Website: slack
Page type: payment
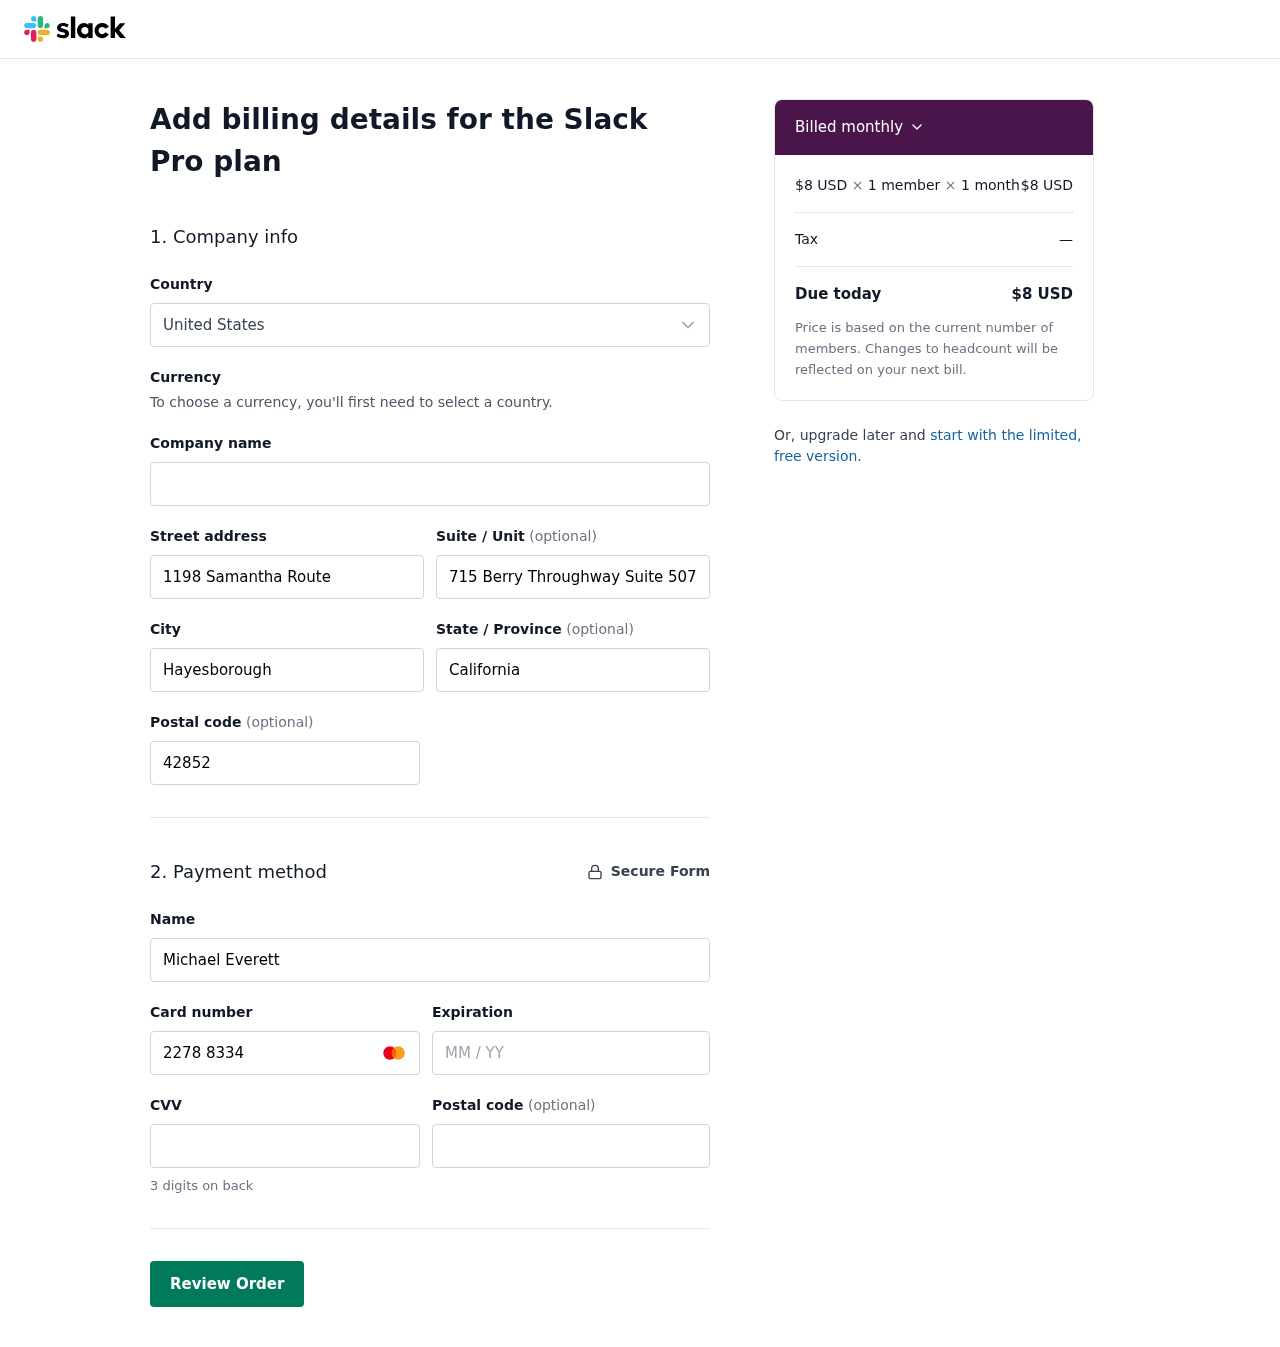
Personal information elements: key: PII_COUNTRY
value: United States
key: PII_STREET
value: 1198 Samantha Route
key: PII_STREET2
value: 715 Berry Throughway Suite 507
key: PII_CITY
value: Hayesborough
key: PII_STATE
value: California
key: PII_POSTCODE
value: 42852
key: PII_FULLNAME
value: Michael Everett
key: PII_CARD_NUMBER
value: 2278 8334 1160 3488
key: PII_CARD_EXPIRY
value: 10/28
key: PII_CARD_CVV
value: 569
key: PII_POSTCODE2
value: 30512
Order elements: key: ORDER_PRICE_PER_MEMBER
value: $8 USD
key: ORDER_NUM_MEMBERS
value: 1 member
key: ORDER_NUM_MONTHS
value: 1 month
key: ORDER_SUBTOTAL
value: $8 USD
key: ORDER_TAX
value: —
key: ORDER_TOTAL
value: $8 USD